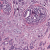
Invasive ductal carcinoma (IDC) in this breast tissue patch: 1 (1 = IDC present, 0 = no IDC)